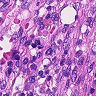
Metastatic tissue present: no